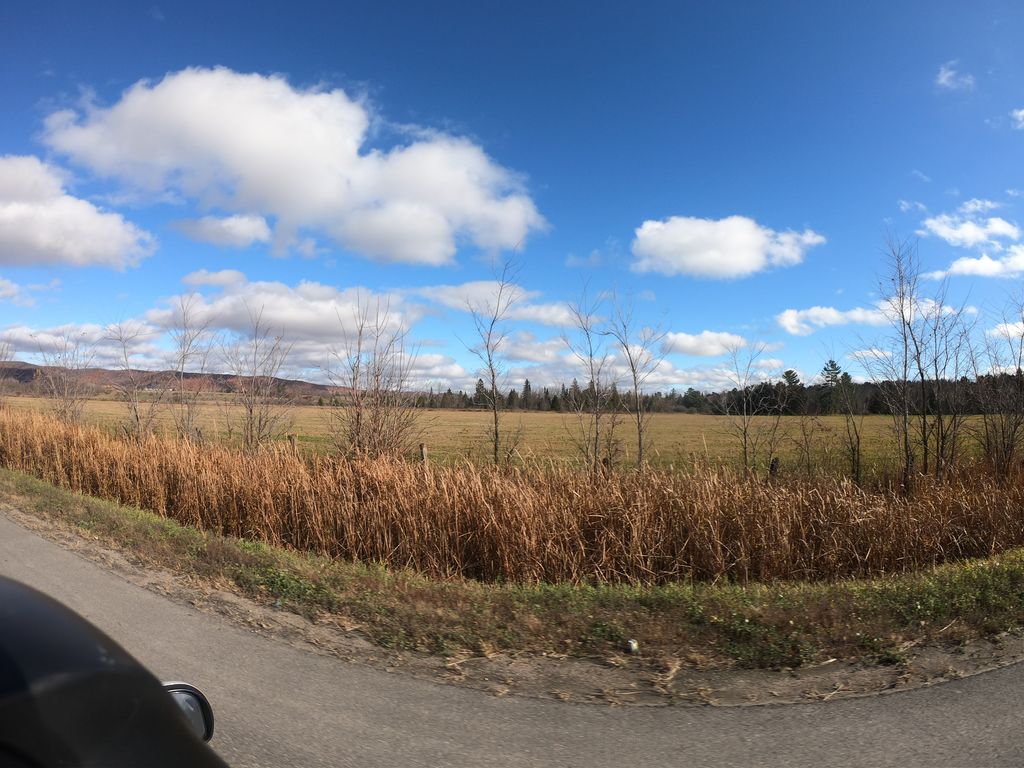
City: ottawa-gatineau